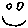
Label: smiley face